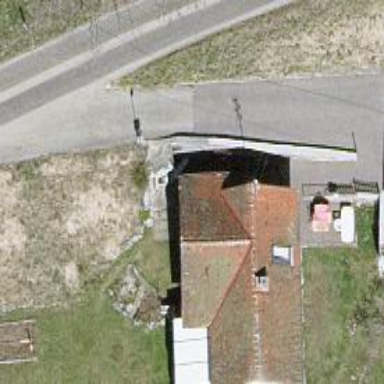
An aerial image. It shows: Detached building.